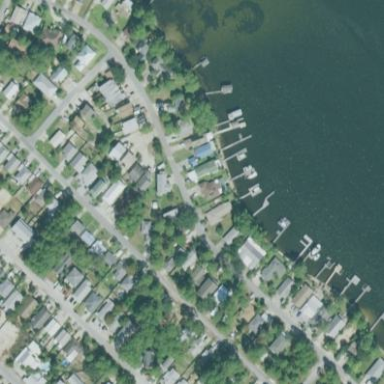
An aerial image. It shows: Residential area composed of single-family homes.